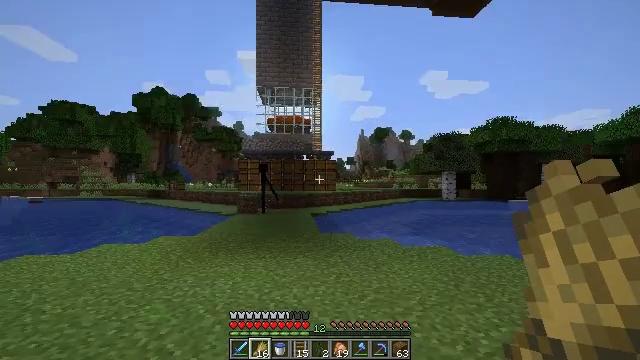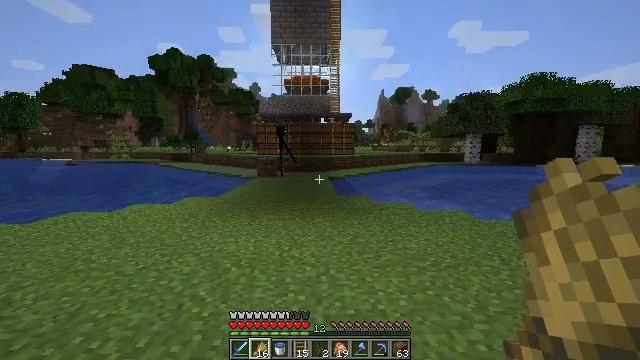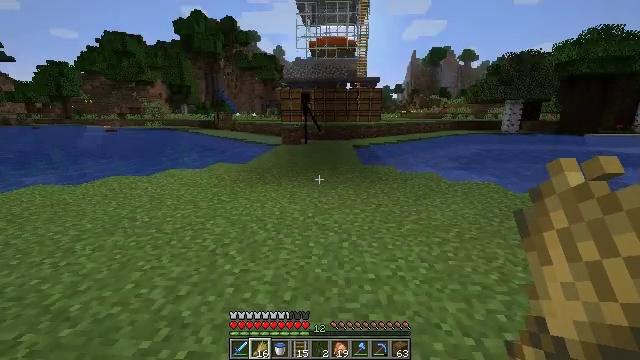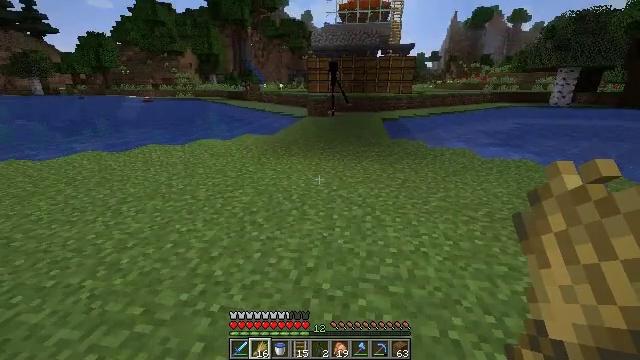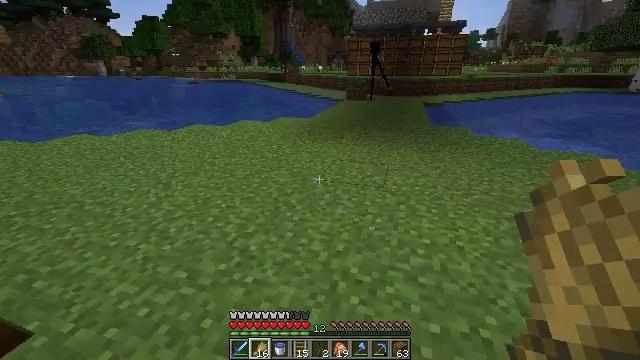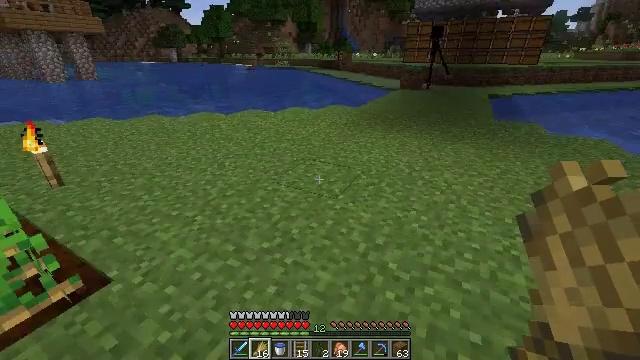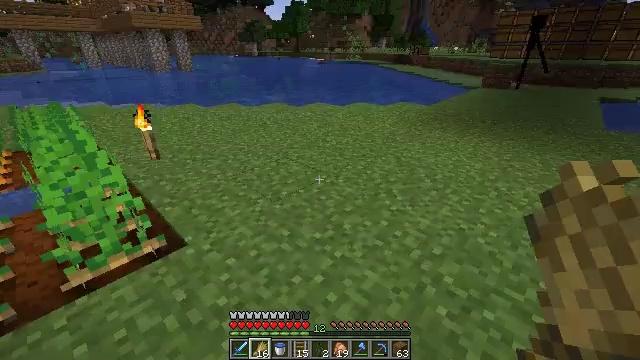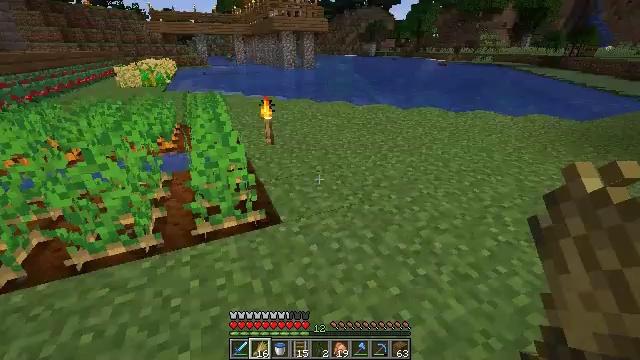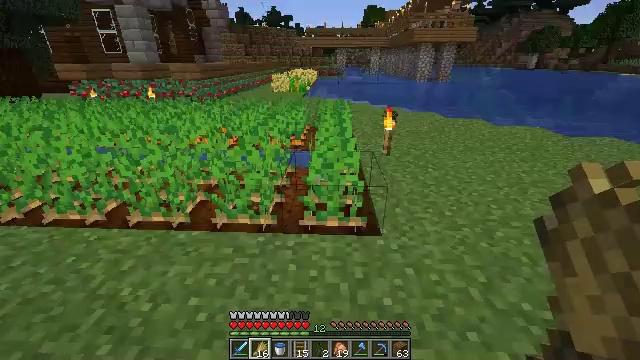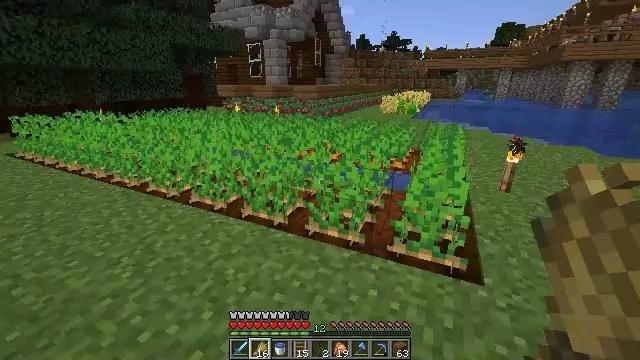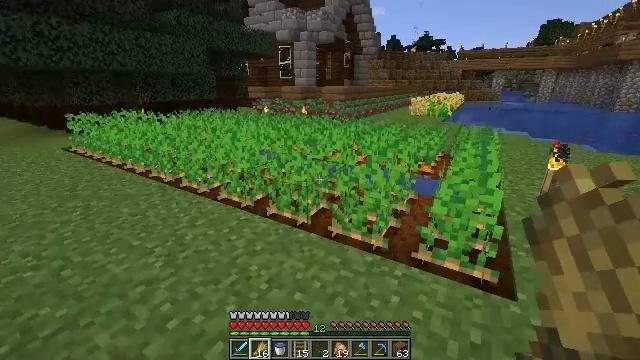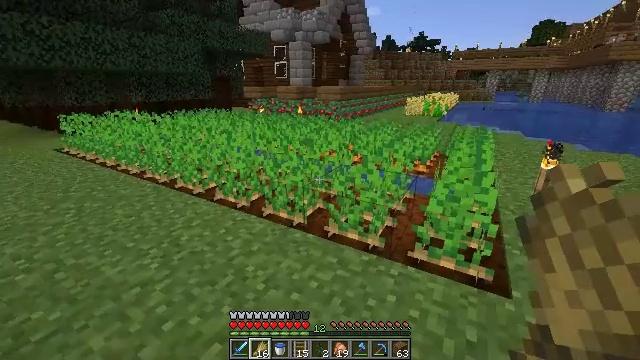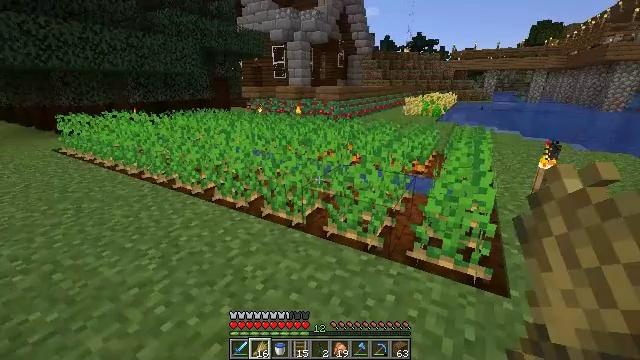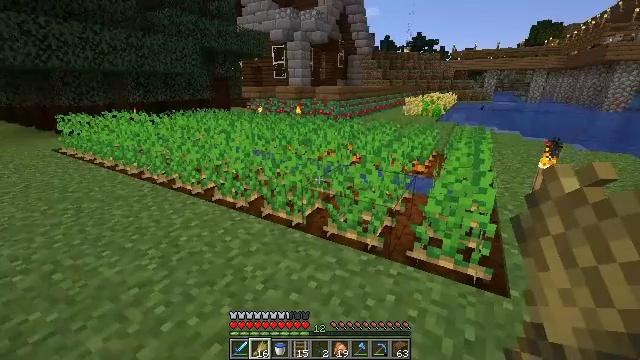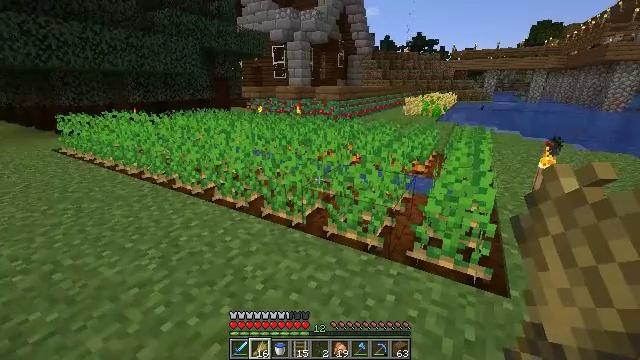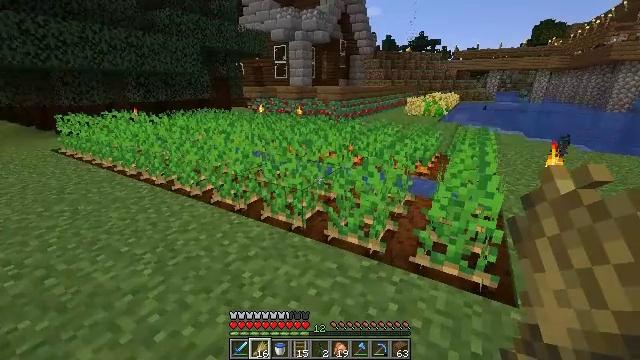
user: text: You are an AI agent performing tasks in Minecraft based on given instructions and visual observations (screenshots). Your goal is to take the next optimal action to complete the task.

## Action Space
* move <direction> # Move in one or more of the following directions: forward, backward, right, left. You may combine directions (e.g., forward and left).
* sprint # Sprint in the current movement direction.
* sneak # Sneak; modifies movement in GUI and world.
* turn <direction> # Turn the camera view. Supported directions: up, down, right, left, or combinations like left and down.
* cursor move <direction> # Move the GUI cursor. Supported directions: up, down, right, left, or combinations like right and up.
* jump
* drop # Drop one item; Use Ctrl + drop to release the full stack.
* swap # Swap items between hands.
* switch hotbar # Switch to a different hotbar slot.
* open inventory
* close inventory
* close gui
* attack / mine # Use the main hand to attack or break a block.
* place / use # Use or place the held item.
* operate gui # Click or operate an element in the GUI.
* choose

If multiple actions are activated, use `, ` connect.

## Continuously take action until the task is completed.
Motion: motion action
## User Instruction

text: Make a piston in the crafting grid.
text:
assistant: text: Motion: turn left and down
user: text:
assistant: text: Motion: turn left and down
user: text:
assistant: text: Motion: turn left and down
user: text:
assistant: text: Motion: turn left and down
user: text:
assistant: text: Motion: turn left and down
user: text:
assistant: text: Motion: turn left and down
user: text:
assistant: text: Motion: turn left
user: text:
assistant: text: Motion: turn left and up
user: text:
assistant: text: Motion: turn left and up
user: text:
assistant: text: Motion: turn left
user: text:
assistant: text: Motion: no_op
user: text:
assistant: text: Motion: no_op
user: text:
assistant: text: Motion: no_op
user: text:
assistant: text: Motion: no_op
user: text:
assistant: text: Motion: move forward
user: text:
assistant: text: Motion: move forward
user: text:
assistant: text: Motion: move forward, turn left
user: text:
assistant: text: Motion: move forward, turn left and up
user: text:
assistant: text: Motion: move forward, turn left and up
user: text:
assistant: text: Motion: move forward, turn left and up
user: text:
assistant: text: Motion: move forward, sprint
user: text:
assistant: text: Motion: move forward, sprint, turn left
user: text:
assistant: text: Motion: move forward, sprint, turn left
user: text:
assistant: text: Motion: move forward, sprint, turn left
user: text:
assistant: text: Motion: move forward
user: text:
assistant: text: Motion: move forward
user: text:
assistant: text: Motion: move forward
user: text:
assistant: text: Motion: move forward
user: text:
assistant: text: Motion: move forward, turn left
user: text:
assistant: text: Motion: move forward, turn left and down